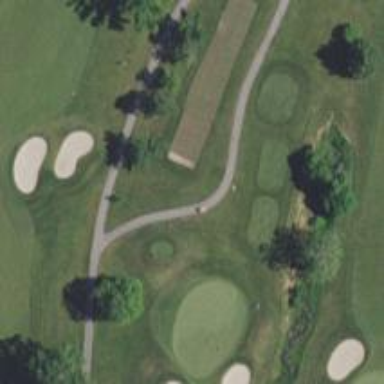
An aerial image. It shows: Path for both roads and golfers.